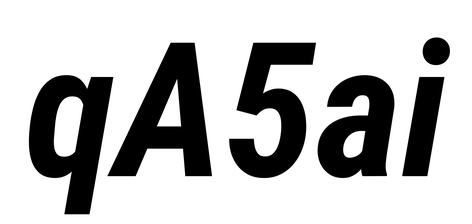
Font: Roboto-Italic_Condensed_Bold_Italic